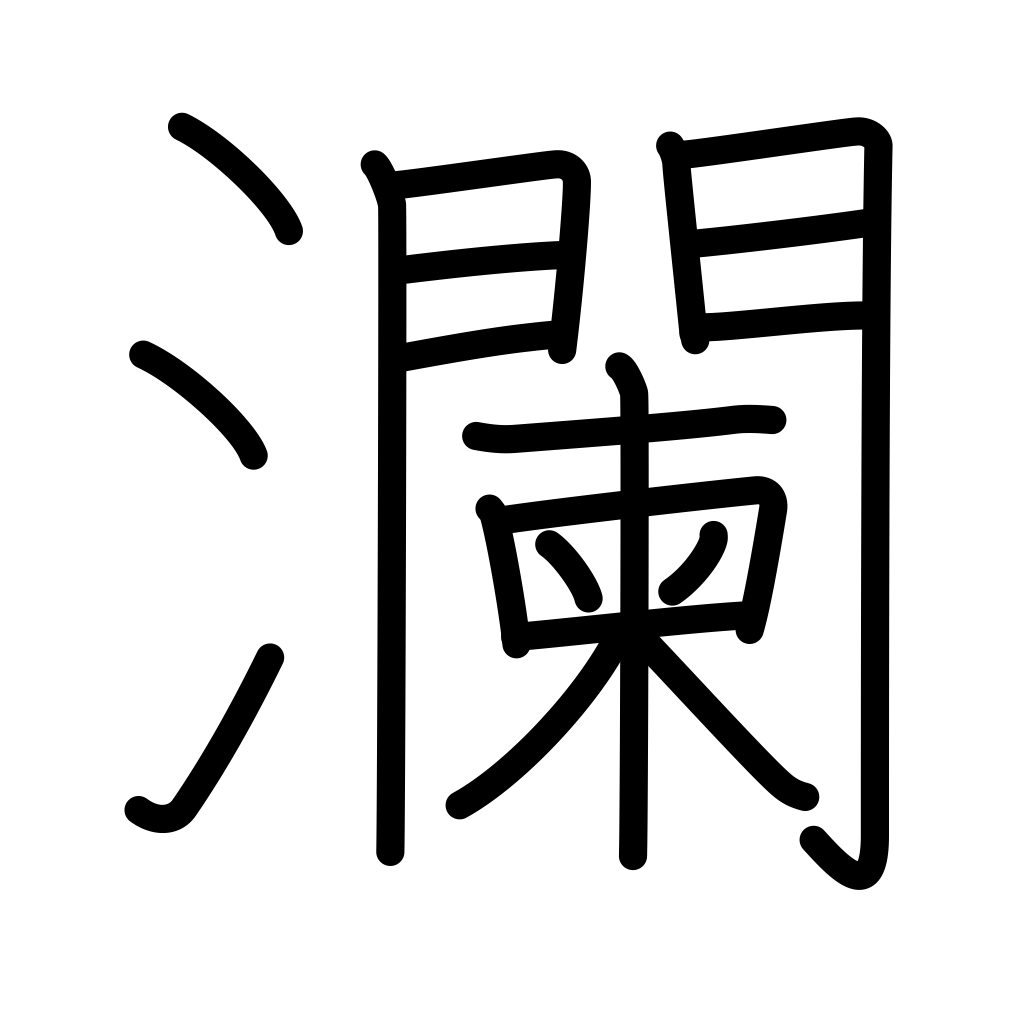
Meaning: large waves